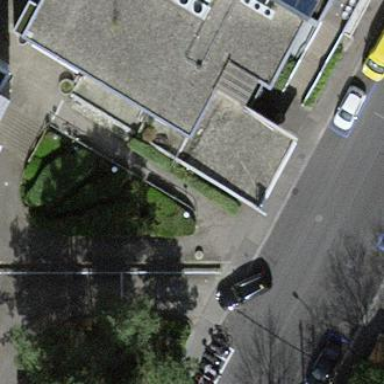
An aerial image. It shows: View of roof of building.